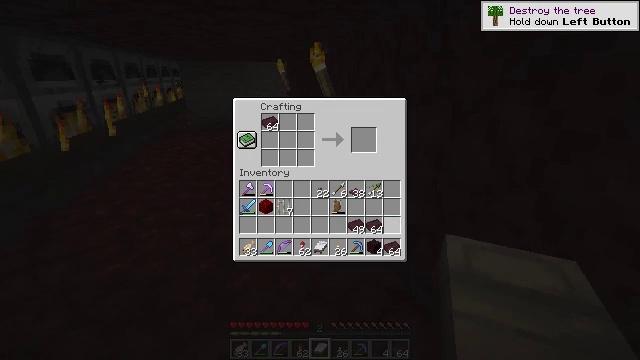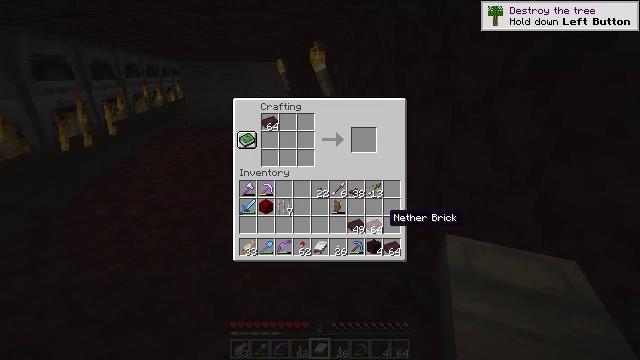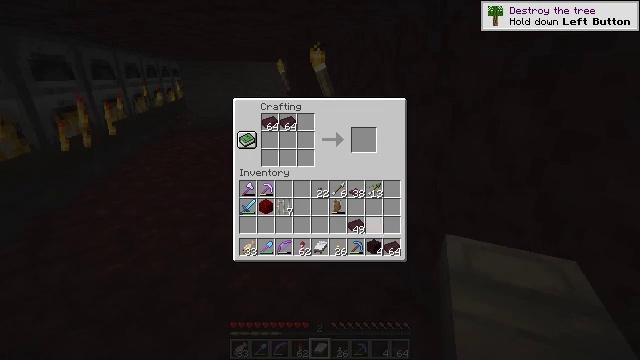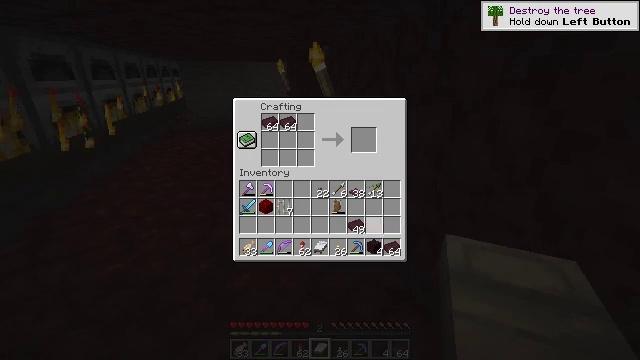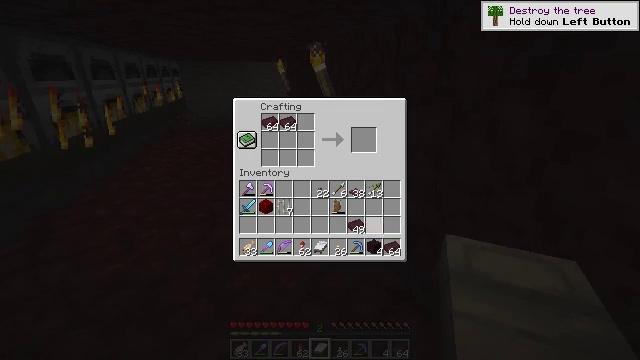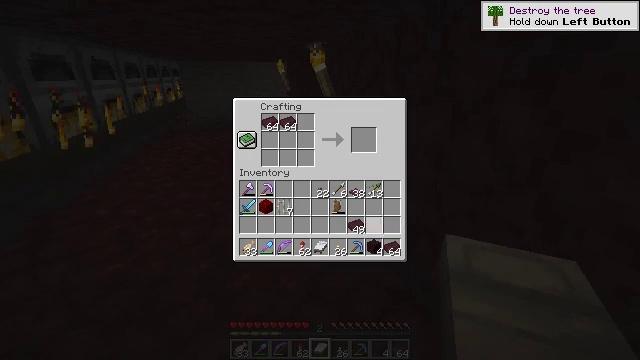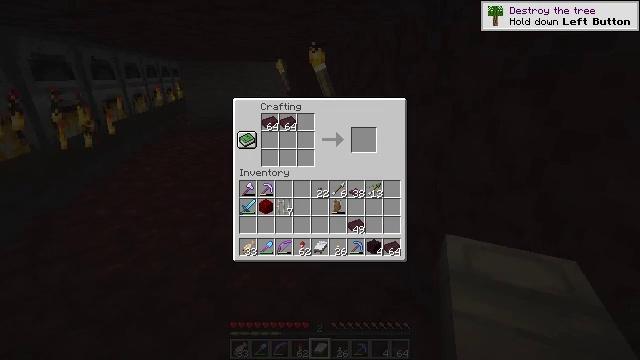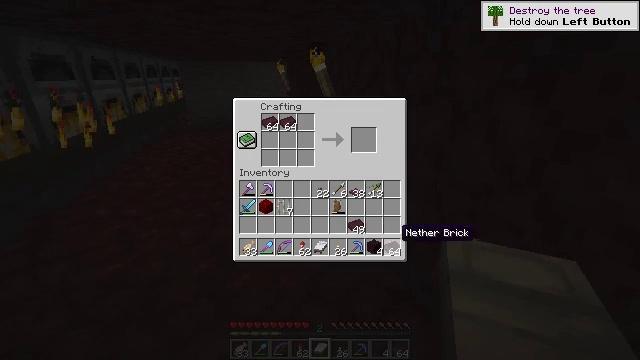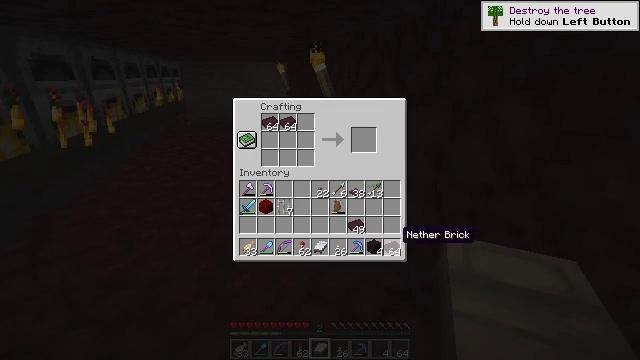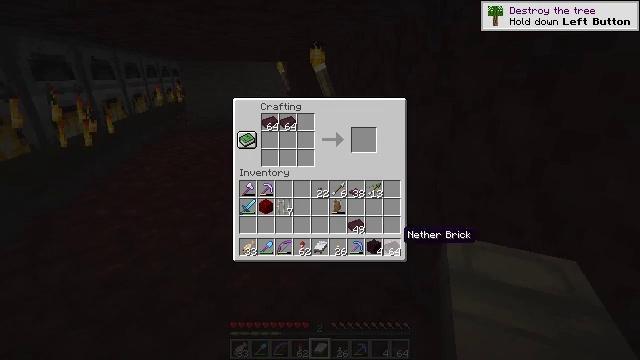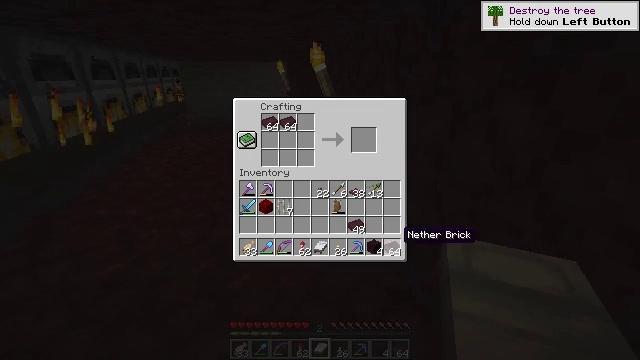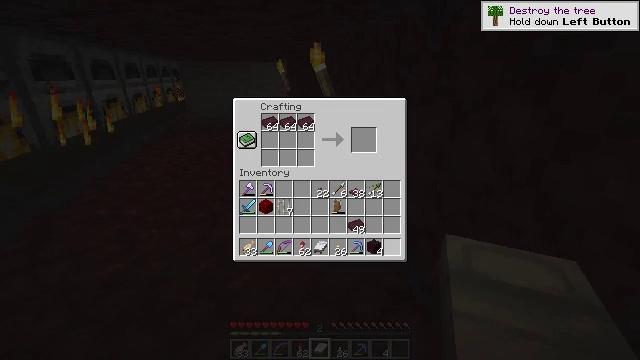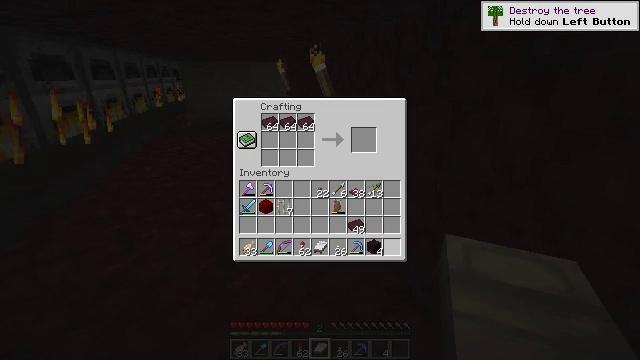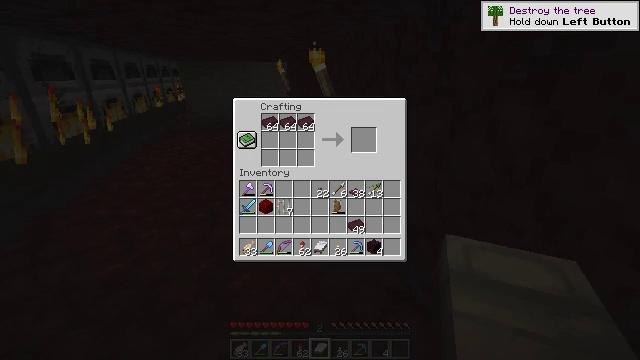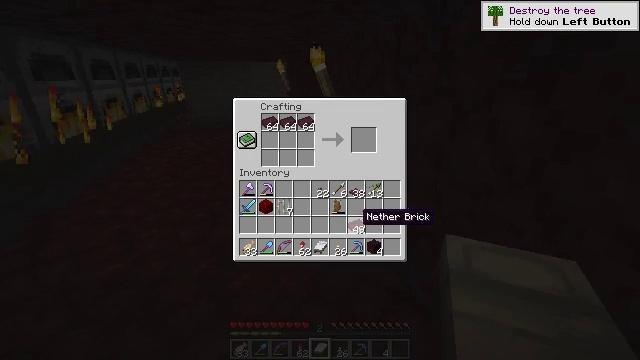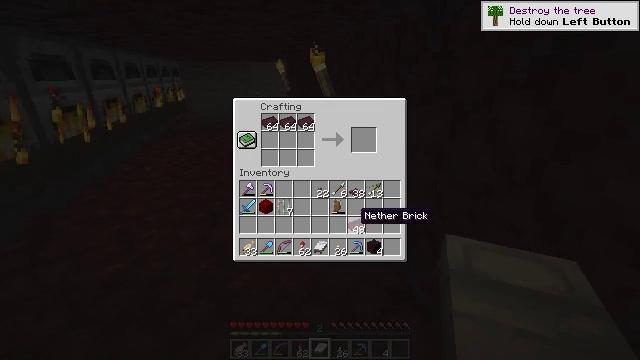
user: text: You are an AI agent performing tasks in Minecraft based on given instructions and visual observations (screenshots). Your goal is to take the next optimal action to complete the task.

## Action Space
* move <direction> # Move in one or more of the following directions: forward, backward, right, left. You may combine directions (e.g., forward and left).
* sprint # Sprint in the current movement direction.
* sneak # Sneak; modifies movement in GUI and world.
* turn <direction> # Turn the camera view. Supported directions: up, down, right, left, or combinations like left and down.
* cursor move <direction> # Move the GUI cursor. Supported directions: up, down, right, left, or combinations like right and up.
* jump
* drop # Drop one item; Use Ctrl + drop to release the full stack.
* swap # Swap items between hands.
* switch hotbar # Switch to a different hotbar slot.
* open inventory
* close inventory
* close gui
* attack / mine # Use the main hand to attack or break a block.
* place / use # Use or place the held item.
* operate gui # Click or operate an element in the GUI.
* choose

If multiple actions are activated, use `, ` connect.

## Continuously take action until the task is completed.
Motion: motion action
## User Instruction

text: Smelt netherrack to create nether bricks.
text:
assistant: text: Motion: sneak
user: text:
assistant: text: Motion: sneak, choose
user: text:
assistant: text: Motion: sneak, choose
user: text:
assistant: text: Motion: sneak, choose
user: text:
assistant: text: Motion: sneak
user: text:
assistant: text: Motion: sneak, cursor move right and down
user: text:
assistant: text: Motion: sneak
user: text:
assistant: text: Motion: sneak
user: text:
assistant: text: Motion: sneak
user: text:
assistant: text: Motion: sneak
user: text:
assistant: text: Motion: sneak, choose
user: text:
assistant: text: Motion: sneak, choose
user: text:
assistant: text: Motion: sneak, cursor move left and up
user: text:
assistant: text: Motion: sneak, cursor move left and up
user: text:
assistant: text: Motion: sneak
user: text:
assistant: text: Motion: sneak
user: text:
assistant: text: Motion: sneak
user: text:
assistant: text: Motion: sneak, choose
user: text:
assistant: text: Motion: sneak, choose
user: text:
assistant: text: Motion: sneak
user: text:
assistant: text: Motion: sneak, cursor move left and up
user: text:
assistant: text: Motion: sneak, cursor move left and up
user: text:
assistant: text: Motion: no_op
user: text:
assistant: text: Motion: no_op
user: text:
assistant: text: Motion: no_op
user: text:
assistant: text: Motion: no_op
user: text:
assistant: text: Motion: no_op
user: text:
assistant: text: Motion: operate gui
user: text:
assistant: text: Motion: operate gui
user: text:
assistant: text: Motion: cursor move down